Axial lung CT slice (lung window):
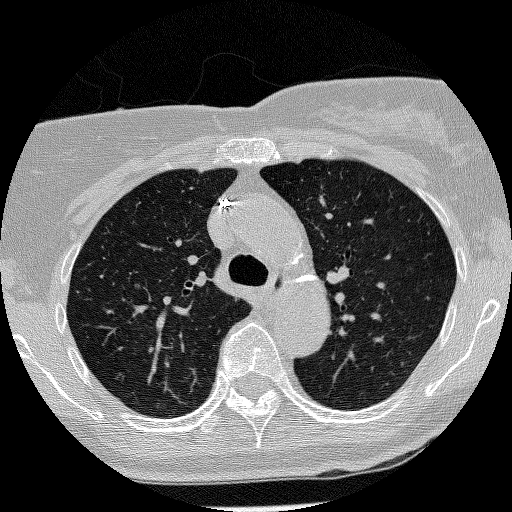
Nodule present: no